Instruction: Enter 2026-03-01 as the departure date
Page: home
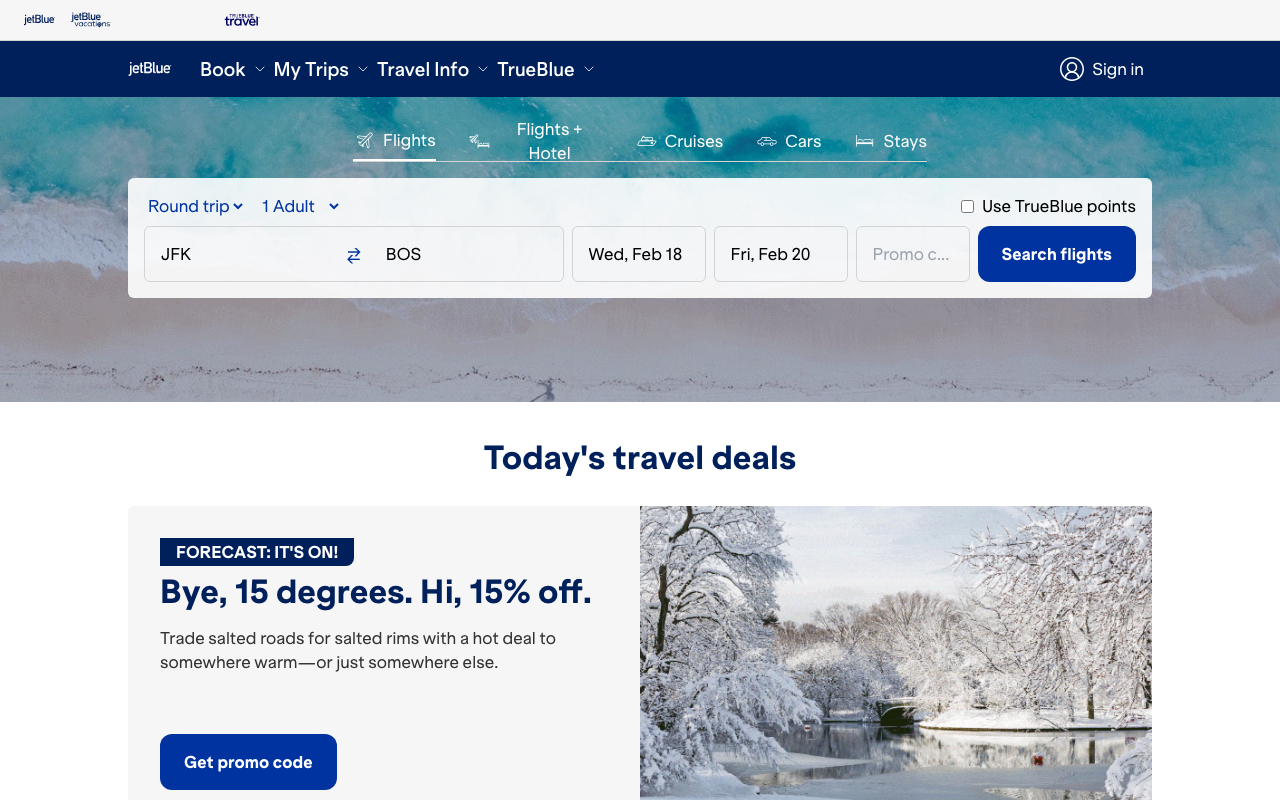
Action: type